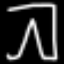
Label: pants